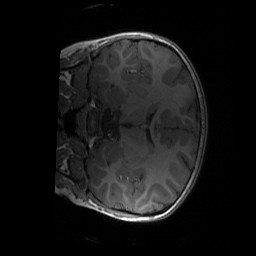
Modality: T1w
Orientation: coronal
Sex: female
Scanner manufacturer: siemens
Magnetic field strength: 3 T
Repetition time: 1.9 s
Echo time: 0.00243 s